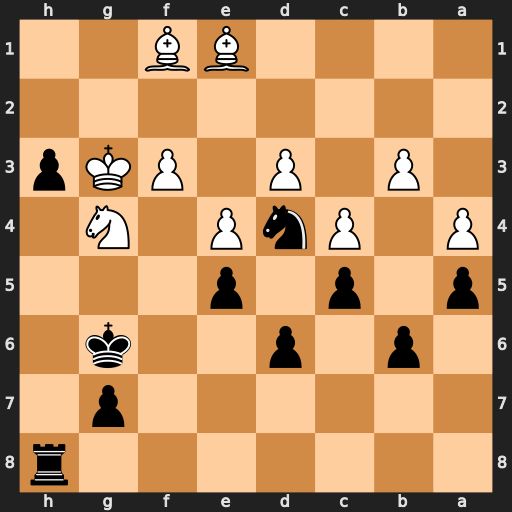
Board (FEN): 7r/6p1/1p1p2k1/p1p1p3/P1PnP1N1/1P1P1PKp/8/4BB2
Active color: b
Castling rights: -
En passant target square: -
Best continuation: h2 Nxh2 Rxh2 Kxh2 Nxf3+ Kg3 Nxe1